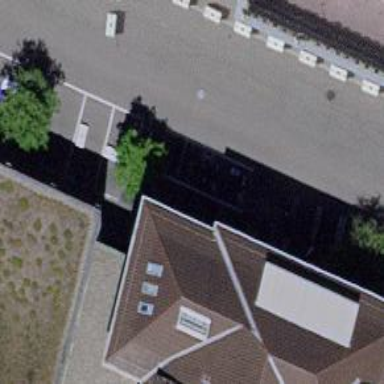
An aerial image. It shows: Bicycle parking area with bollards.